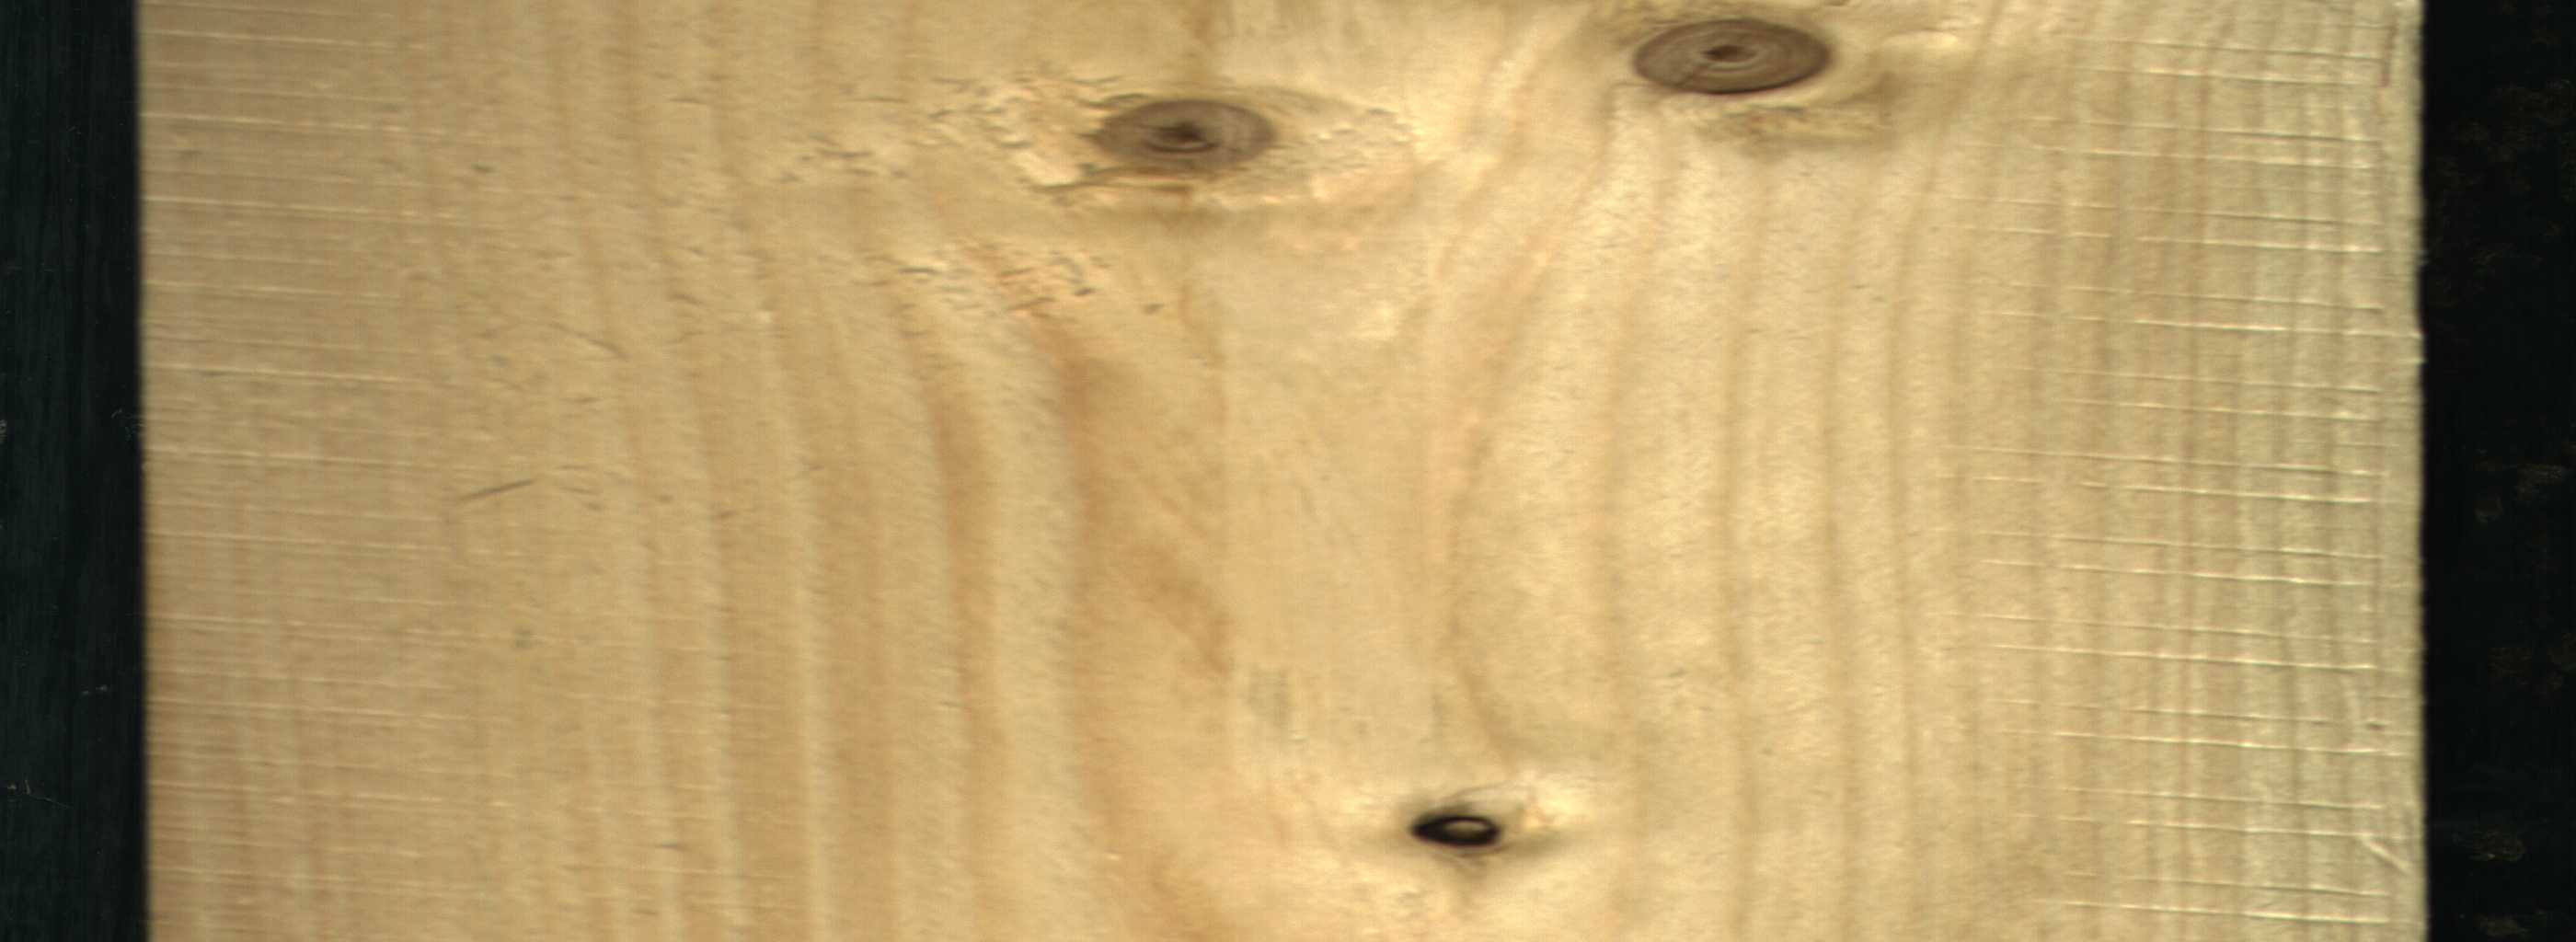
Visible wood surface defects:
Dead_Knot
Live_Knot
Live_Knot